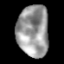
Tissue: lung
Cell type: Epithelial cells
Senescence score: 0.23
Nuclear area (px): 1604
Mean DAPI intensity: 153.419